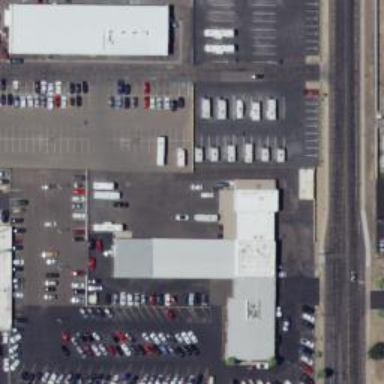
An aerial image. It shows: Shop that sells cars.